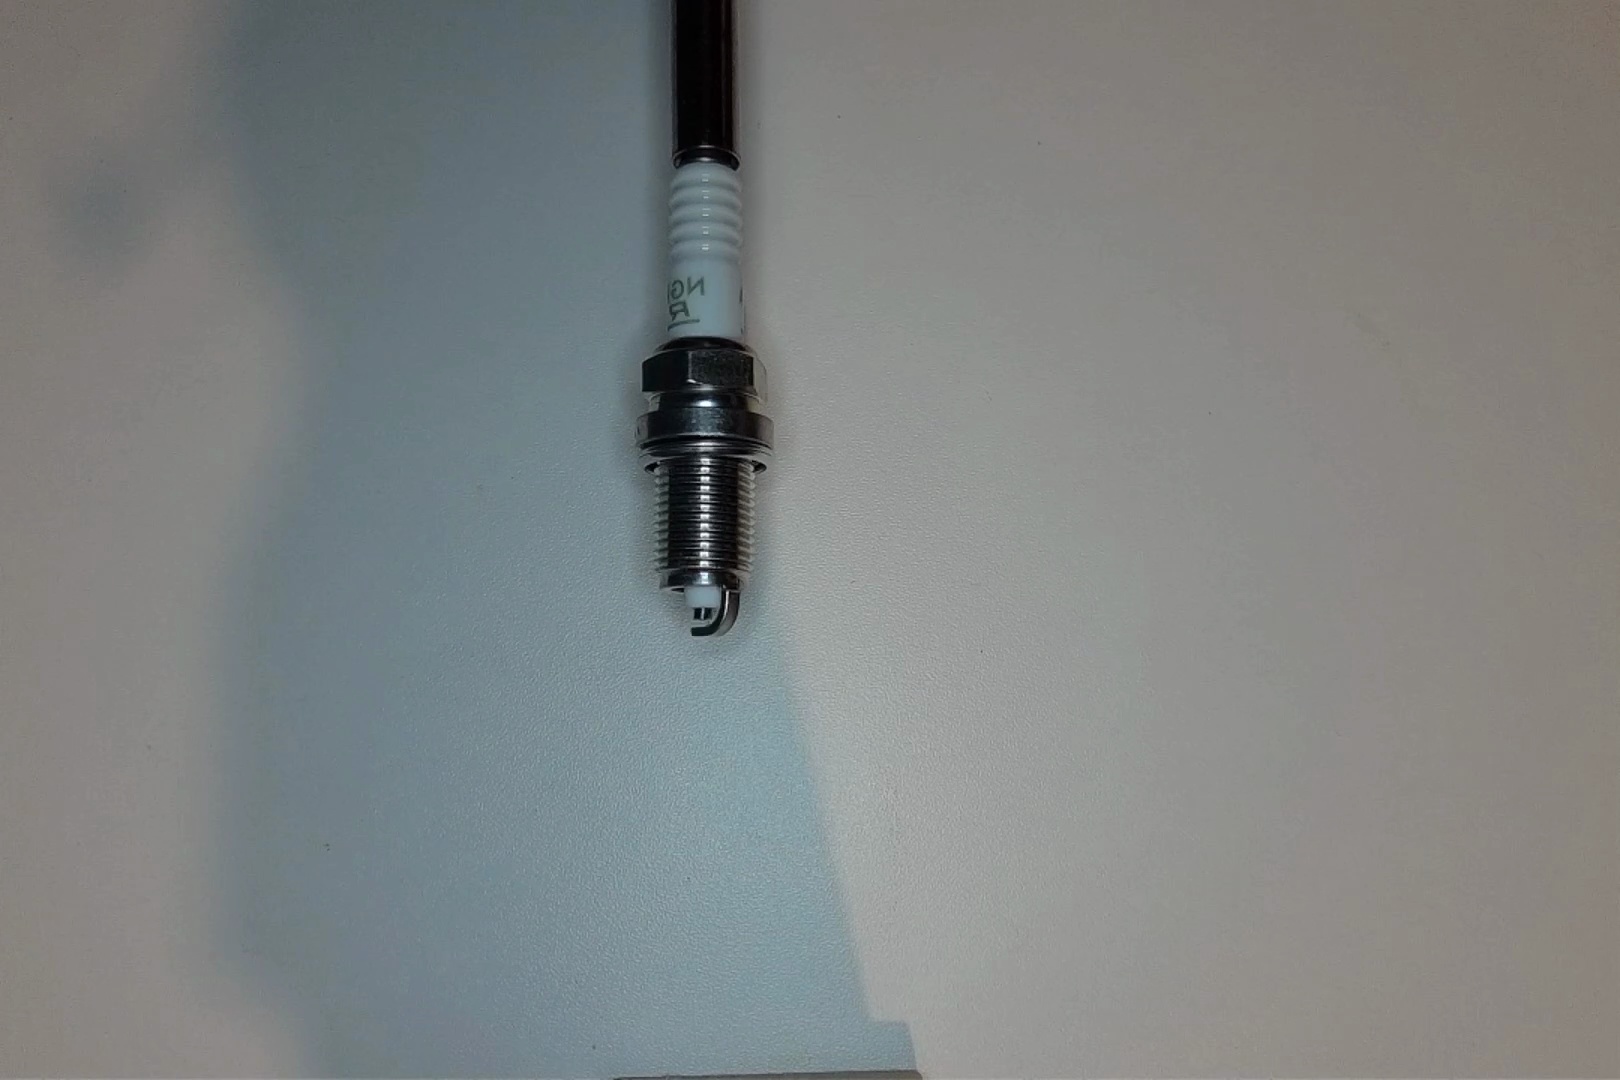
Label: normal